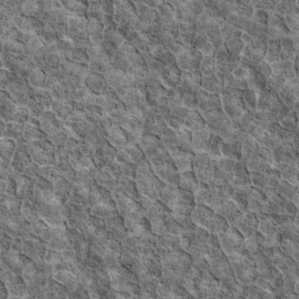
Label: non_frost